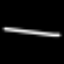
Label: line